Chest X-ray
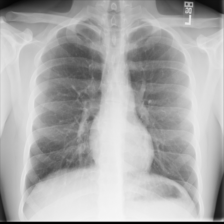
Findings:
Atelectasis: negative
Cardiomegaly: negative
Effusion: negative
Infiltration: negative
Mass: negative
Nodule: negative
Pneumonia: negative
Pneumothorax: negative
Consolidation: negative
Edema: negative
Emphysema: negative
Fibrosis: negative
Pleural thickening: negative
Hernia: negative